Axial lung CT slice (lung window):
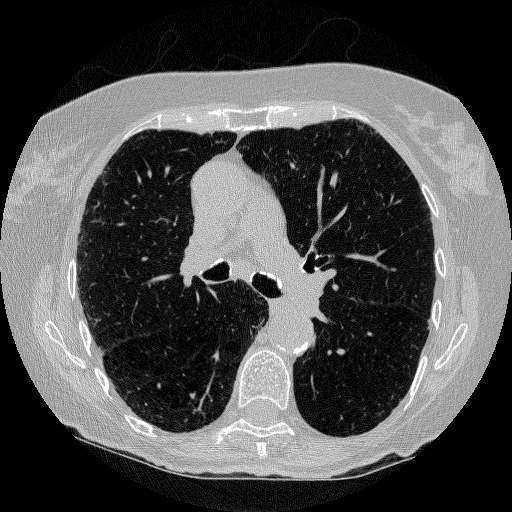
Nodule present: no